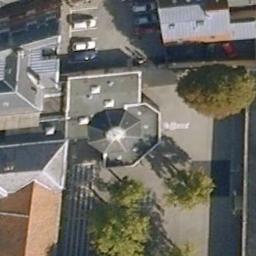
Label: church